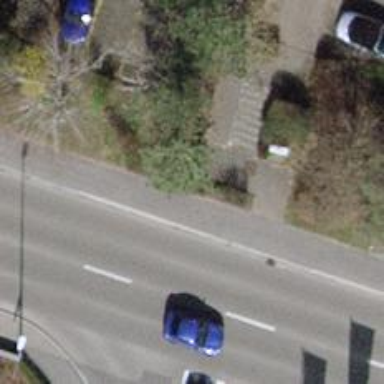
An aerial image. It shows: Set of steps on the road.